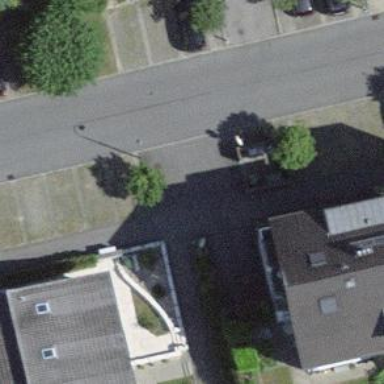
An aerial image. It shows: Parking available on the street side.